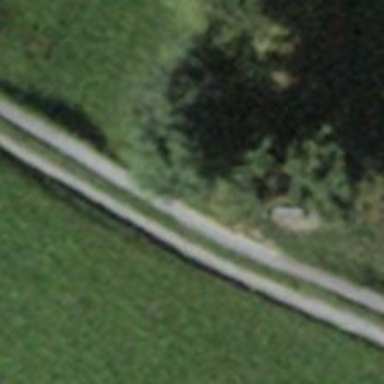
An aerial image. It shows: Bench.